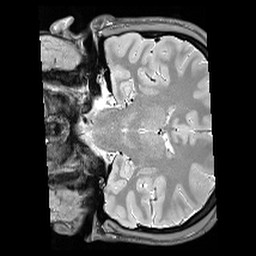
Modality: PDw
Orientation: coronal
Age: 21
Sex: male
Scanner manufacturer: siemens
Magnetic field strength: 3 T
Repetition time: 6.49 s
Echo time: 0.016 s